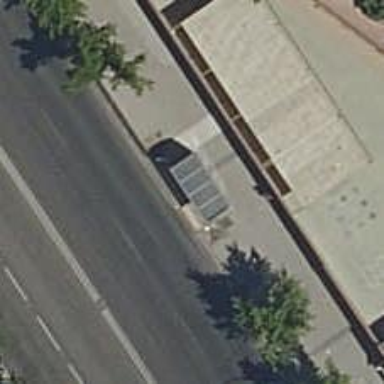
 serving as platform for public transportation."